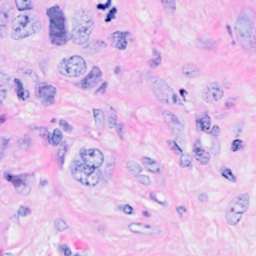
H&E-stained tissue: Breast